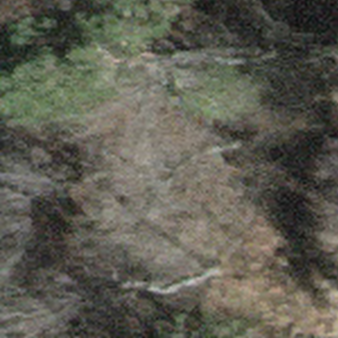
Label: other